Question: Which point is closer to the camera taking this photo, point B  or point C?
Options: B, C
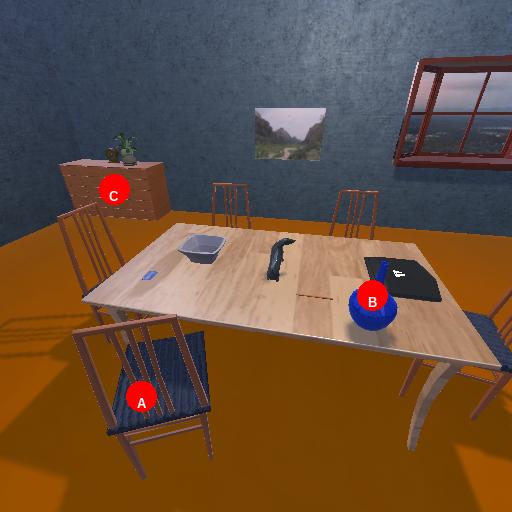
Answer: B